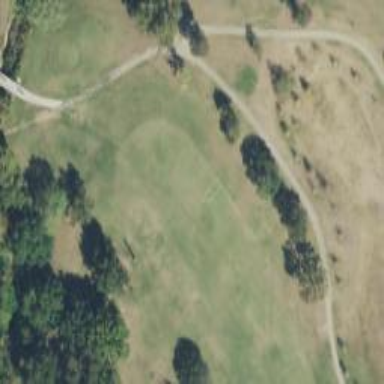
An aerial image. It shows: View of golf hole.